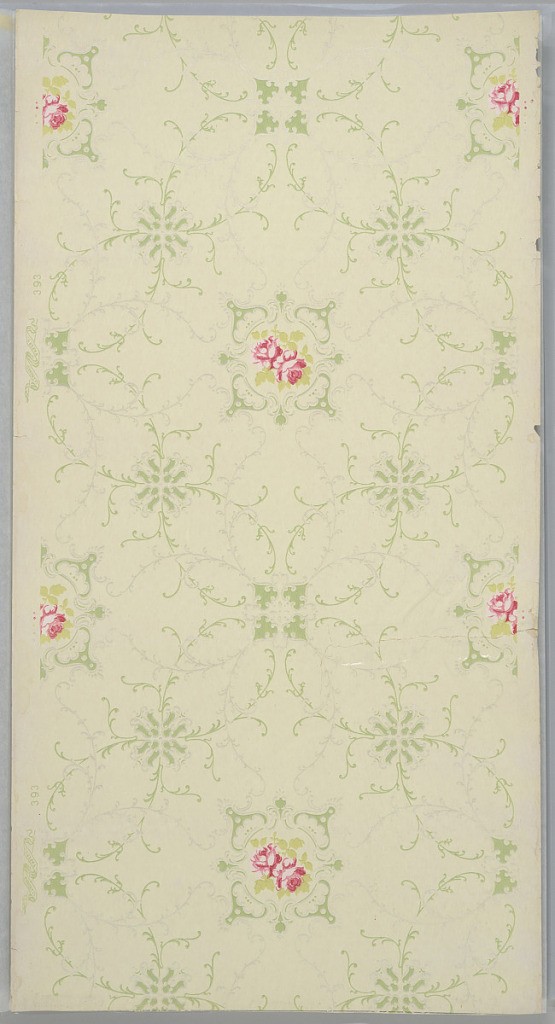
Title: Ceiling paper
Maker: Standard Wall-Paper Company, Standard Wall-Paper Company, Sandy Hill, New York
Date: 1905–1915
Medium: Machine-printed paper, liquid mica
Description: Scrolling foliate medallions with bright red accents. Printed in two shades of green, gray, and red on a very pale green ground.